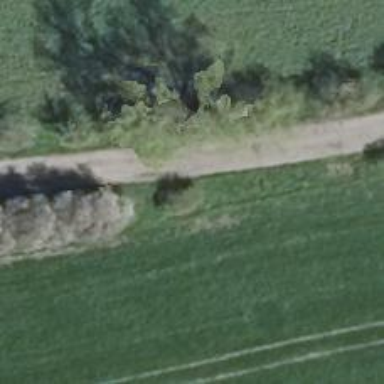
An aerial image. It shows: Row of deciduous broadleaved trees.